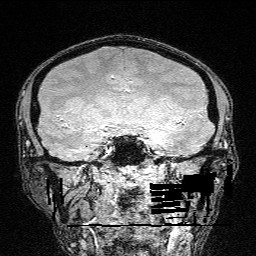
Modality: FLASH
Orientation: sagittal
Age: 23
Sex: male